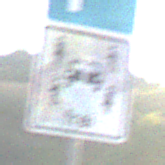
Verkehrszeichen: CarsharingfahrzeugeFrei
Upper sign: Parken
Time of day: SunriseSunset
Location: Outdoor (Nature)
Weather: Clear
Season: NotSpecified
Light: Natural